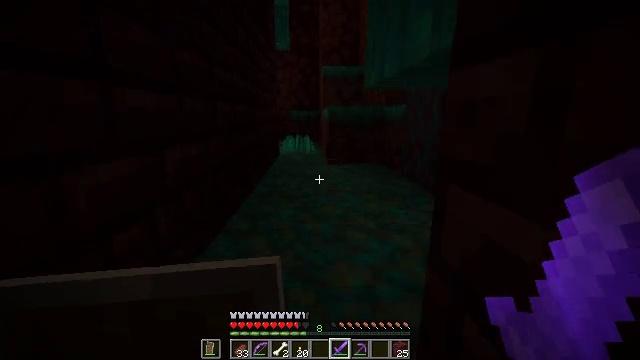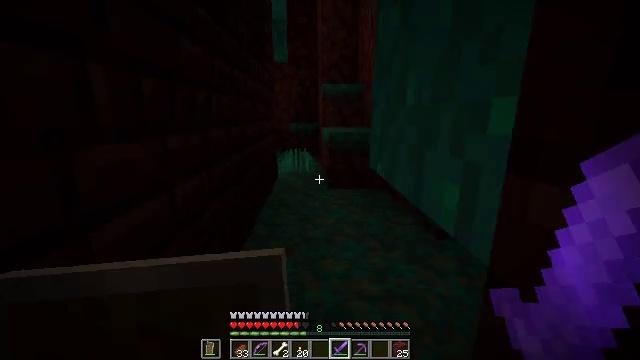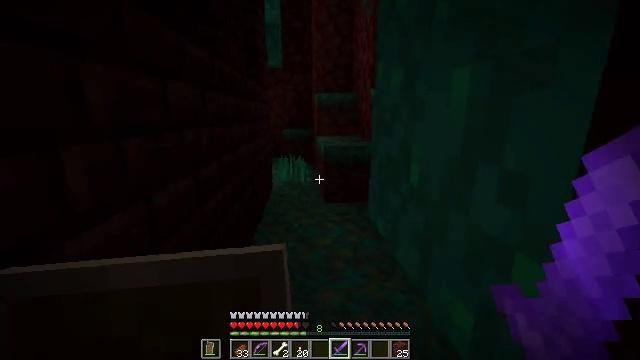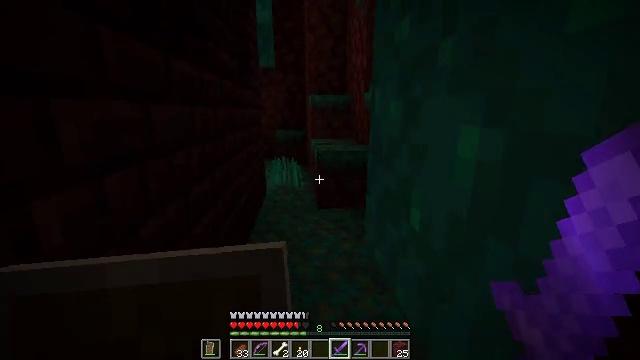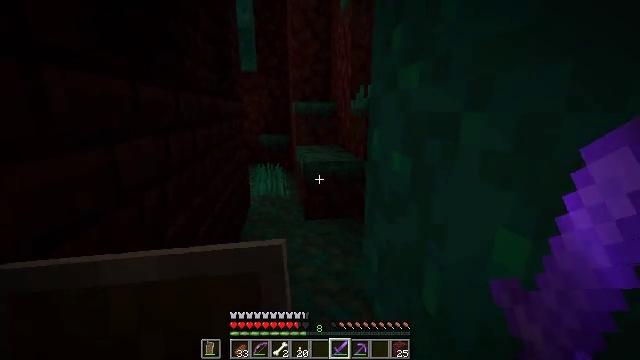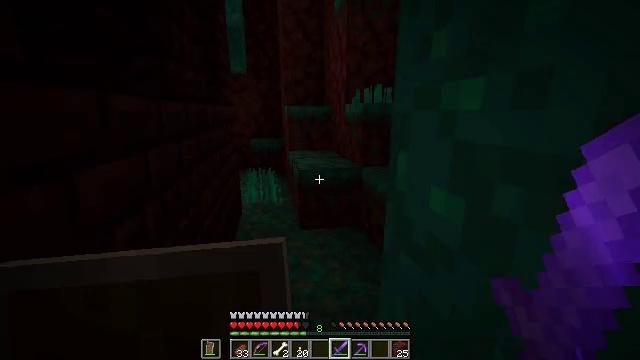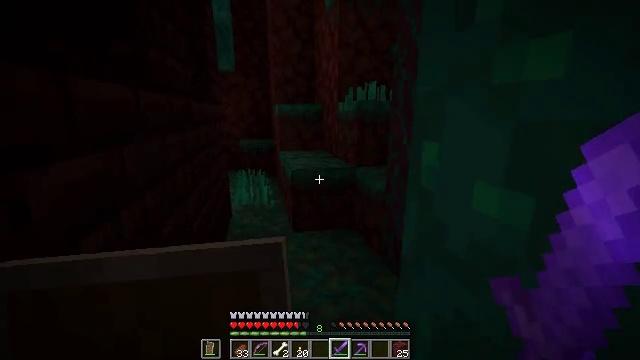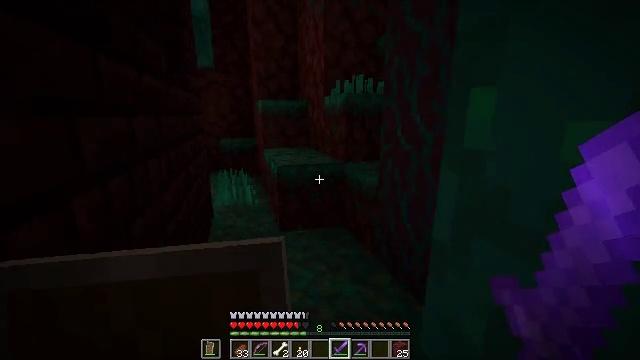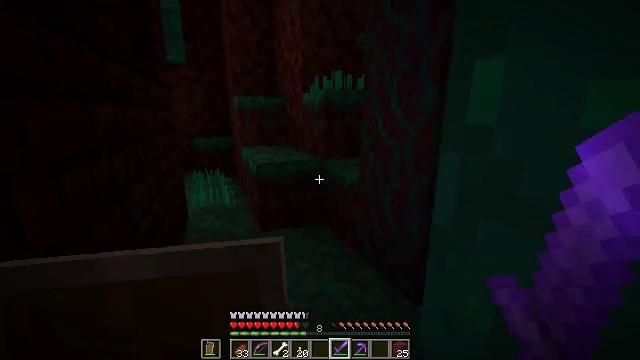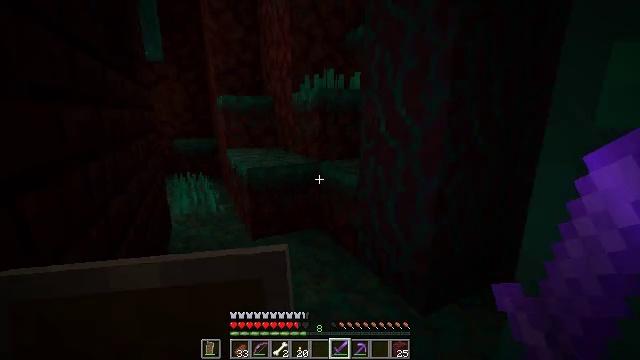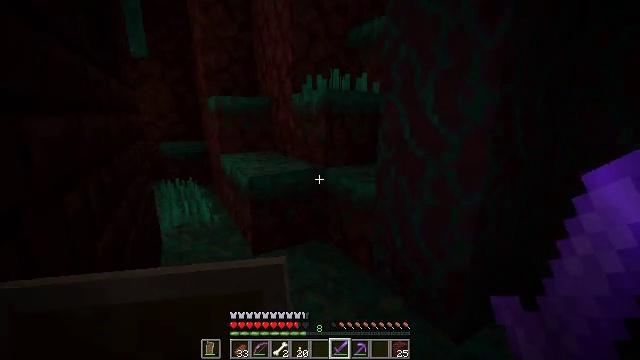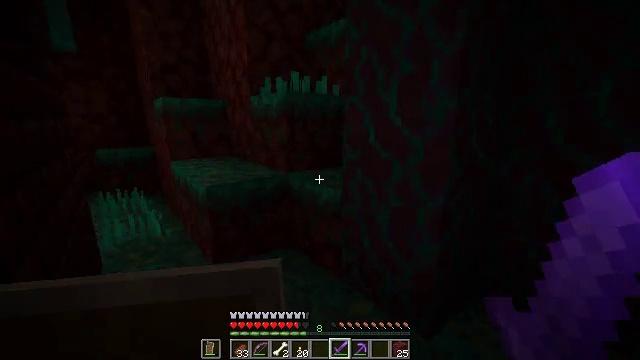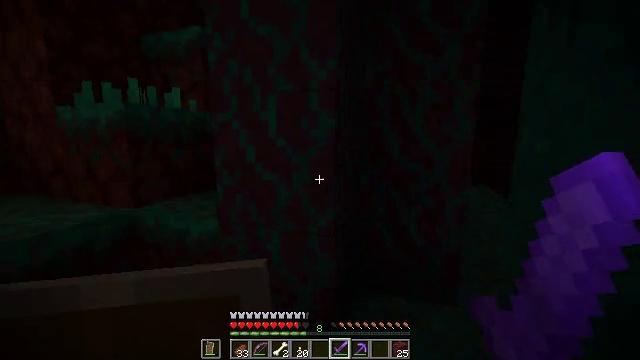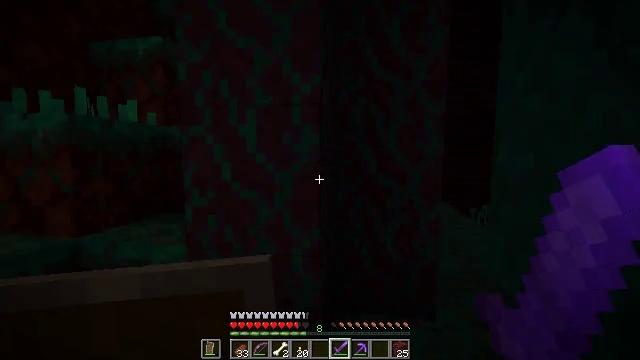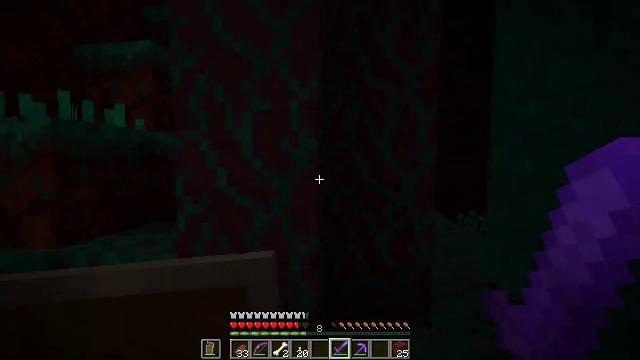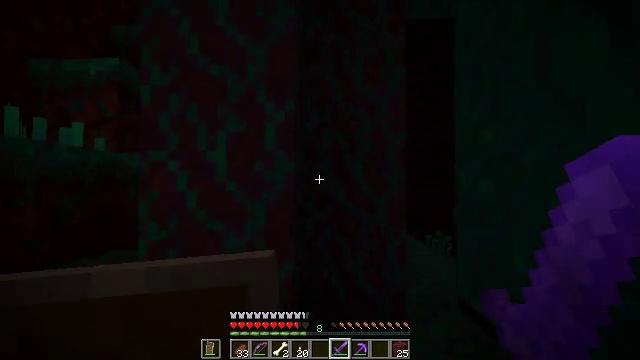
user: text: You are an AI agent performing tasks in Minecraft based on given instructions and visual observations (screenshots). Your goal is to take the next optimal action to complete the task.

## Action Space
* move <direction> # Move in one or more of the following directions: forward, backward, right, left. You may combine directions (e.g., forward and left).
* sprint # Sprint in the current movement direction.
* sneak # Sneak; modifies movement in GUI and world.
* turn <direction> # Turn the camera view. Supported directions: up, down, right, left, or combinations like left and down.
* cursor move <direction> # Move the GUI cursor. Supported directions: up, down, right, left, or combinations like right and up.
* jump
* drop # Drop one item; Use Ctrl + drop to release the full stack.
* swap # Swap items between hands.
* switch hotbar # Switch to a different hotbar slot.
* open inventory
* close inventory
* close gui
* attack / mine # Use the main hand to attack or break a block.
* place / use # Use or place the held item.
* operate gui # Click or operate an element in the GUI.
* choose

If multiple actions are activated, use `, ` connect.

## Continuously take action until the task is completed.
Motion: motion action
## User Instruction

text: Gather some nether bricks.
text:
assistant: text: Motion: move forward, jump
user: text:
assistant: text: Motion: move forward, turn right, jump
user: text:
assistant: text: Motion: move forward and move left, turn right, jump
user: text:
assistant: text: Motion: move forward and move left, turn right
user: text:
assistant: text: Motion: move forward and move left, turn right
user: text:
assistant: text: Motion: move forward and move left, turn right
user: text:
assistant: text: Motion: move forward and move left, turn right
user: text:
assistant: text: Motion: move forward and move left, turn right
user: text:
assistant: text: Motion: move forward and move left, turn right
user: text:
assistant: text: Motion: move forward and move left, turn right
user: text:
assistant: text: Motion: move forward and move left, turn right
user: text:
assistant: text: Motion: move forward and move left, turn right and up
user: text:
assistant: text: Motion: turn right and up
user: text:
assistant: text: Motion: turn right and up
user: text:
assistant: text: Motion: turn right and up
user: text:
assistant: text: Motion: turn right and up
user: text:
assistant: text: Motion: turn right and up
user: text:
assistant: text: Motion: turn right and up
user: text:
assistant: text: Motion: turn up
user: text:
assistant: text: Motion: turn right and up
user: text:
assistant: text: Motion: turn right and up
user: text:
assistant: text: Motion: turn right and up
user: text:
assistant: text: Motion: turn right and up
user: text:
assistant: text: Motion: turn right and up
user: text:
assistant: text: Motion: turn right and up
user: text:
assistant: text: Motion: turn up
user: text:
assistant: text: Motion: no_op
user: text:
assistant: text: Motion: no_op
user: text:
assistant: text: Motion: no_op
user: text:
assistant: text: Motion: no_op